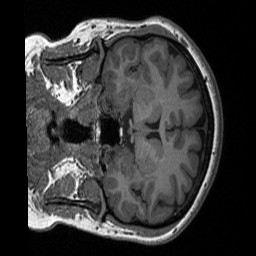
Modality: T1w
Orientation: coronal
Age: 35
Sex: female